Question: I am creating a WordPress template. I added a meta box on 'front-page.php'. I want the user to have a choice to show or not his achievements on the homepage. If he wants to show his achievements, he can choose which achievement he wants to display in the homepage among the achievements present in the portfolio. I specify that 'capacity_portfolio' is custom post type.
'''
<?php
function capacity_page_add_custom_box() {
$screens = ['page', 'capacity_service', 'capacity_portfolio'];
foreach ($screens as $screen) {
add_meta_box(
'capacity_page_custom_box', // Unique ID
'Customize this page', // Box title
'capacity_page_box_html', // Content callback, must be of type callable
$screen // Post type
);
}
}
add_action('add_meta_boxes', 'capacity_page_add_custom_box');
function capacity_page_box_html($post) {
require get_parent_theme_file_path( '/template-parts/page-excluded-blog/page-excluded-blog.php' );
?>
<div class="capacity-metabox-container">
<table class="form-table capacity-metabox-table">
<tbody>
<?php $post_id = $_GET['post'] ? $_GET['post'] : $_POST['post_ID'] ;?>
<?php if ($post_id == get_option( 'page_on_front' )) { ?>
<tr>
<td class="capacity-metabox-td-description">
<label>Display services</label>
</td>
<td class="capacity-meta-box-style">
<input type="radio" name="capacity_meta_box_front_page_services_show" value="yes" id="capacity_meta_box_front_page_services_show" class="capacity_meta_box_front_page_services" <?php if ($capacity_box_front_page_services_show=='yes'){echo checked;}?>> <label for="capacity_meta_box_front_page_services_show" >Yes</label>
<div>
<input type="radio" name="capacity_meta_box_front_page_services_show" value="no" id="capacity_meta_box_front_page_services_hide" class="capacity_meta_box_front_page_services" <?php if ($capacity_box_front_page_services_show=='no'){echo checked;}?>> <label for="capacity_meta_box_front_page_services_hide">No</label>
</div>
</td>
</tr>
<tr class="capacity-metabox-tr-front_page-hidden">
<td class="capacity-metabox-td-description">
<label>Services to display</label>
</td>
<td>
<ul>
<?php $iterator_service_index=1;?>
<?php while(true==(get_post_meta($capacity_service_index_id, '_capacity_meta_box_service_index_'.$iterator_service_index, true)) or $iterator_service_index==1){ ?>
<?php $capacity_box_service_index = (true==(get_post_meta($capacity_service_index_id, '_capacity_meta_box_service_index_'.$iterator_service_index, true))) ? (get_post_meta($capacity_service_index_id, '_capacity_meta_box_service_index_'.$iterator_service_index, true)) : ('');?>
<?php $capacity_meta_box_front_page_service = (true==(get_post_meta($post->ID, '_capacity_meta_box_front_page_service', true))) ? (get_post_meta($post->ID, '_capacity_meta_box_front_page_service', true)) : ('no_array'); ?>
<li>
<input type="checkbox" name="<?php echo 'capacity_meta_box_front_page_service[_capacity_meta_box_service_index_'.$iterator_service_index.']'; ?>" id="<?php echo 'capacity_meta_box_front_page_service_'.$iterator_service_index; ?>" <?php if ($capacity_meta_box_front_page_service['_capacity_meta_box_service_index_'.$iterator_service_index]=='on' or $capacity_meta_box_front_page_service=='no_array') echo 'checked'; ?>>
<label for="<?php echo 'capacity_meta_box_front_page_service_'.$iterator_service_index; ?>">
<span class="capacity-meta-box-icon"><span class="fas fa-<?php echo $capacity_box_service_index[icon]; ?>"> </span></span>
<span> <?php echo $capacity_box_service_index[title]; ?> </span>
</label>
</li>
<?php $iterator_service_index++; ?>
<?php } ?>
</ul>
</td>
</tr>
<tr class="capacity-metabox-tr-front_page-hidden">
<td class="capacity-metabox-td-description">
<label>Services background color</label>
</td>
<td>
<input type="color" name="capacity_meta_box_front_page_services_background_color" value="<?php echo $capacity_box_front_page_services_background_color; ?>" class="capacity_meta_box_front_page_services_background_color">
</td>
</tr>
<tr>
<td class="capacity-metabox-td-description">
<label>Display our team</label>
</td>
<td class="capacity-meta-box-style">
<input type="radio" name="capacity_meta_box_front_page_team_show" value="yes" id="capacity_meta_box_front_page_team_show" class="capacity_meta_box_front_page_team" <?php if ($capacity_box_front_page_team_show=='yes'){echo checked;}?>> <label for="capacity_meta_box_front_page_team_show" >Yes</label>
<div>
<input type="radio" name="capacity_meta_box_front_page_team_show" value="no" id="capacity_meta_box_front_page_team_hide" class="capacity_meta_box_front_page_team" <?php if ($capacity_box_front_page_team_show=='no'){echo checked;}?>> <label for="capacity_meta_box_front_page_team_hide">No</label>
</div>
</td>
</tr>
<tr class="capacity-metabox-tr-front_page-team-hidden">
<td class="capacity-metabox-td-description">
<label>Members to display</label>
</td>
<td>
<ul>
<?php $iterator_team_index=1;?>
<?php while(true==(get_post_meta($capacity_team_id, '_capacity_meta_box_our_team_'.$iterator_team_index, true))){ ?>
<?php $capacity_box_member = (true==(get_post_meta($capacity_team_id, '_capacity_meta_box_our_team_'.$iterator_team_index, true))) ? (get_post_meta($capacity_team_id, '_capacity_meta_box_our_team_'.$iterator_team_index, true)) : ('');?>
<?php $capacity_meta_box_front_page_team = (true==(get_post_meta($post->ID, '_capacity_meta_box_front_page_team', true))) ? (get_post_meta($post->ID, '_capacity_meta_box_front_page_team', true)) : ('no_array'); ?>
<li>
<input type="checkbox" name="<?php echo 'capacity_meta_box_front_page_team[_capacity_meta_box_our_team_'.$iterator_team_index.']'; ?>" id="<?php echo 'capacity_meta_box_front_page_team_'.$iterator_team_index; ?>" <?php if ($capacity_meta_box_front_page_team['_capacity_meta_box_our_team_'.$iterator_team_index]=='on' or $capacity_meta_box_front_page_team=='no_array') echo 'checked'; ?>>
<label for="<?php echo 'capacity_meta_box_front_page_team_'.$iterator_team_index; ?>" class="capacity-meta-box-front-page-label">
<span > <?php echo $capacity_box_member[name].' '.$capacity_box_member[forname]; ?> </span>
</label>
</li>
<?php $iterator_team_index++; ?>
<?php } ?>
</ul>
</td>
</tr>
<tr class="capacity-metabox-tr-front_page-team-hidden">
<td class="capacity-metabox-td-description">
<label>Our team background color</label>
</td>
<td>
<input type="color" name="capacity_meta_box_front_page_team_background_color" value="<?php echo $capacity_box_front_page_team_background_color; ?>" class="capacity_meta_box_front_page_team_background_color">
</td>
</tr>
<tr>
<td class="capacity-metabox-td-description">
<label>Display Portfolio</label>
</td>
<td class="capacity-meta-box-style">
<input type="radio" name="capacity_meta_box_front_page_portfolio_show" value="yes" id="capacity_meta_box_front_page_portfolio_show" class="capacity_meta_box_front_page_portfolio" <?php if ($capacity_box_front_page_portfolio_show=='yes'){echo checked;}?>> <label for="capacity_meta_box_front_page_portfolio_show" >Yes</label>
<div>
<input type="radio" name="capacity_meta_box_front_page_portfolio_show" value="no" id="capacity_meta_box_front_page_portfolio_hide" class="capacity_meta_box_front_page_portfolio" <?php if ($capacity_box_front_page_portfolio_show=='no'){echo checked;}?>> <label for="capacity_meta_box_front_page_portfolio_hide">No</label>
</div>
</td>
</tr>
<tr class="capacity-metabox-tr-front_page-portfolio-hidden">
<td class="capacity-metabox-td-description">
<label>Portfolio categories to display</label>
</td>
<td>
<ul>
<?php $iterator_portfolio_index=1;?>
<?php while(true==(get_post_meta($capacity_portfolio_id, '_capacity_meta_box_portfolio_category_'.$iterator_portfolio_index, true))){ ?>
<?php $capacity_box_category = (true==(get_post_meta($capacity_portfolio_id, '_capacity_meta_box_portfolio_category_'.$iterator_portfolio_index, true))) ? (get_post_meta($capacity_portfolio_id, '_capacity_meta_box_portfolio_category_'.$iterator_portfolio_index, true)) : ('');?>
<?php $capacity_meta_box_front_page_portfolio_categories = (true==(get_post_meta($post->ID, '_capacity_meta_box_front_page_portfolio_categories', true))) ? (get_post_meta($post->ID, '_capacity_meta_box_front_page_portfolio_categories', true)) : ('no_array'); ?>
<li>
<input type="checkbox" name="<?php echo 'capacity_meta_box_front_page_portfolio_categories[_capacity_meta_box_portfolio_category_'.$iterator_portfolio_index.']'; ?>" id="<?php echo 'capacity_meta_box_front_page_portfolio_categories'.$iterator_portfolio_index; ?>" <?php if ($capacity_meta_box_front_page_portfolio_categories['_capacity_meta_box_portfolio_category_'.$iterator_portfolio_index]=='on' or $capacity_meta_box_front_page_portfolio_categories=='no_array') echo 'checked'; ?>>
<label for="<?php echo 'capacity_meta_box_front_page_portfolio_categories'.$iterator_portfolio_index; ?>" class="capacity-meta-box-front-page-label">
<span > <?php echo $capacity_box_category; ?> </span>
</label>
</li>
<?php $iterator_portfolio_index++; ?>
<?php } ?>
</ul>
</td>
</tr>
<tr class="capacity-metabox-tr-front_page-portfolio-hidden">
<td class="capacity-metabox-td-description">
<label>Portfolio realisations to display</label>
</td>
<td>
<div>
<?php $args = array( 'post_type' => 'capacity_portfolio'); ?>
<?php $loop = new WP_Query( $args ); ?>
<?php if ($loop->have_posts()) : while ( $loop->have_posts() ) : $loop->the_post(); ?>
<?php the_title(); ?><br>
<?php endwhile; ?>
<?php endif; ?>
</div>
</td>
</tr>
<?php }?>
</tbody>
</table>
</div>
<?php
}
function capacity_save_page_data($post_id) {
if (array_key_exists('capacity_meta_box_front_page_services_show', $_POST)) {
update_post_meta(
$post_id,
'_capacity_meta_box_front_page_services_show',
$_POST['capacity_meta_box_front_page_services_show']
);
}
if (array_key_exists('capacity_meta_box_front_page_team_show', $_POST)) {
update_post_meta(
$post_id,
'_capacity_meta_box_front_page_team_show',
$_POST['capacity_meta_box_front_page_team_show']
);
}
if (array_key_exists('capacity_meta_box_front_page_portfolio_show', $_POST)) {
update_post_meta(
$post_id,
'_capacity_meta_box_front_page_portfolio_show',
$_POST['capacity_meta_box_front_page_portfolio_show']
);
}
if (array_key_exists('capacity_meta_box_front_page_services_background_color', $_POST)) {
update_post_meta(
$post_id,
'_capacity_meta_box_front_page_services_background_color',
$_POST['capacity_meta_box_front_page_services_background_color']
);
}
if (array_key_exists('capacity_meta_box_front_page_team_background_color', $_POST)) {
update_post_meta(
$post_id,
'_capacity_meta_box_front_page_team_background_color',
$_POST['capacity_meta_box_front_page_team_background_color']
);
}
if (array_key_exists('capacity_meta_box_front_page_services_show', $_POST) and $_POST['capacity_meta_box_front_page_services_show']=='yes' ) {
update_post_meta(
$post_id,
'_capacity_meta_box_front_page_service',
$_POST['capacity_meta_box_front_page_service']
);
}
if (array_key_exists('capacity_meta_box_front_page_team_show', $_POST) and $_POST['capacity_meta_box_front_page_team_show']=='yes' ) {
update_post_meta(
$post_id,
'_capacity_meta_box_front_page_team',
$_POST['capacity_meta_box_front_page_team']
);
}
if (array_key_exists('capacity_meta_box_front_page_portfolio_show', $_POST) and $_POST['capacity_meta_box_front_page_portfolio_show']=='yes' ) {
update_post_meta(
$post_id,
'_capacity_meta_box_front_page_portfolio_categories',
$_POST['capacity_meta_box_front_page_portfolio_categories']
);
}
}
add_action('save_post', 'capacity_save_page_data');
'''
The problematic part:
'''
<?php $args = array( 'post_type' => 'capacity_portfolio'); ?>
<?php $loop = new WP_Query( $args ); ?>
<?php if ($loop->have_posts()) : while ( $loop->have_posts() ) : $loop->the_post(); ?>
<?php the_title(); ?><br>
<?php endwhile; ?>
<?php endif; ?>
'''
A strange thing happens: all the meta boxes on the page are duplicated.
.
When I replaced the custom post type 'capacity_portfolio' with the post type 'page' - it works. But, when I replaced it with the post type 'post', it did not work.
I said, that when I erase this piece of code, the metabox works properly.
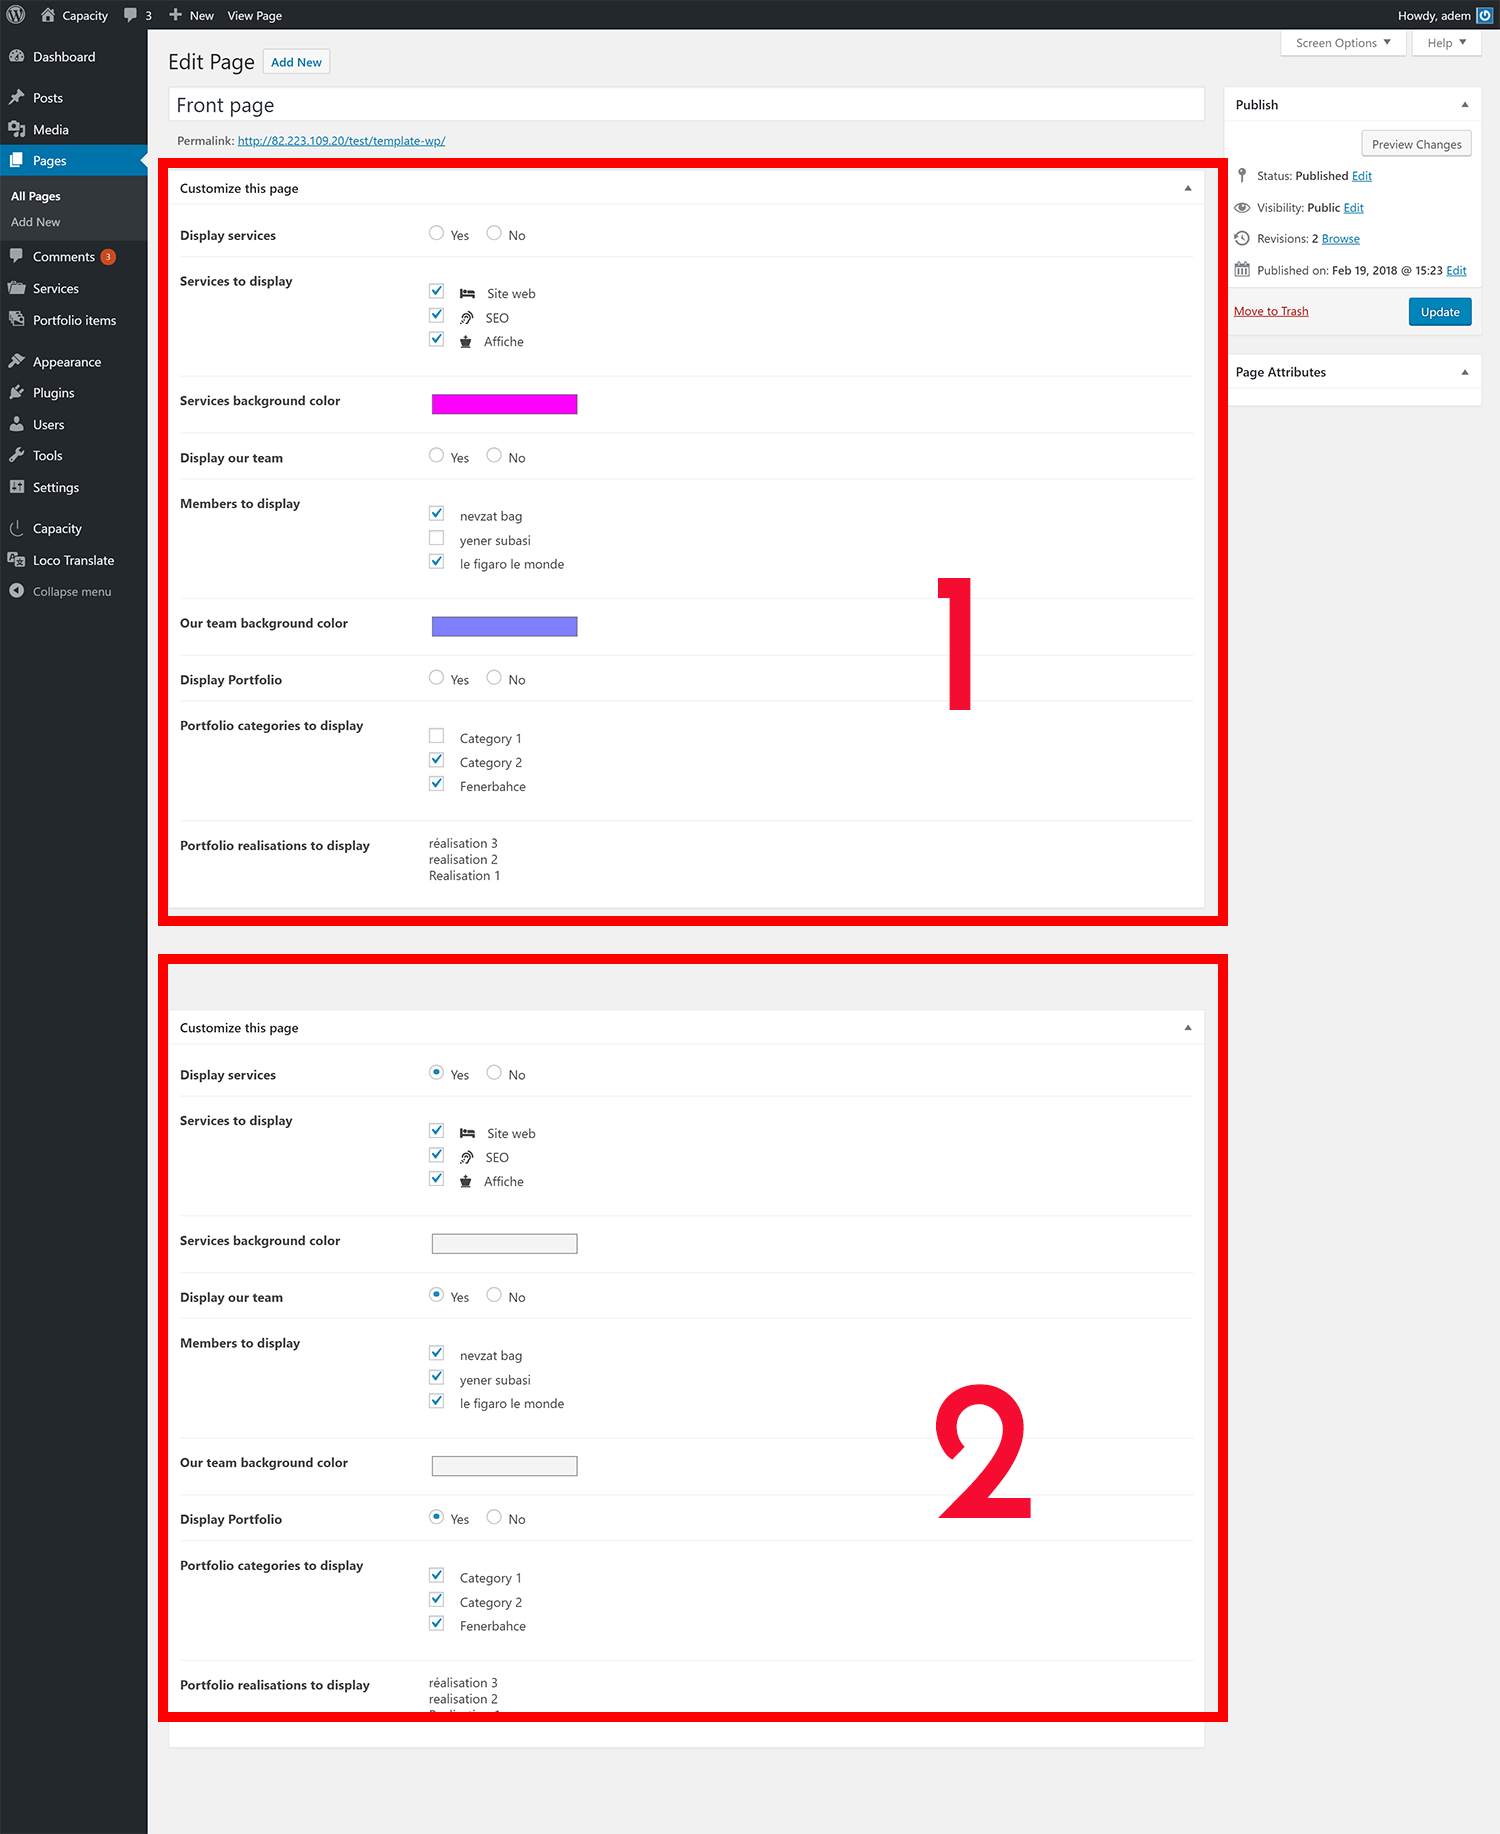
Answer: '''
<?php
$args = array('post_type' => 'capacity_portfolio', 'orderby' => 'modified');
$pages = get_posts( $args );
foreach ( $pages as $page ) : setup_postdata( $page );
echo $page->post_title;
endforeach;
wp_reset_postdata();
?>
'''
The problem is solved...